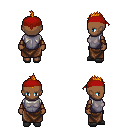
a pixel art fantasy rpg character, female body template, human, dark skin, steel chest armor, robe skirt, dark blonde mohawk hairstyle, red bandana, cloth bracers, gray slippers, four views (front, back, left, right), 2x2 character sprite sheet, small pixel art, hard edges, no anti-aliasing